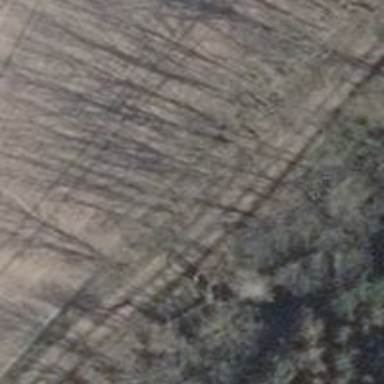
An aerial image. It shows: Row of deciduous broadleaved trees.